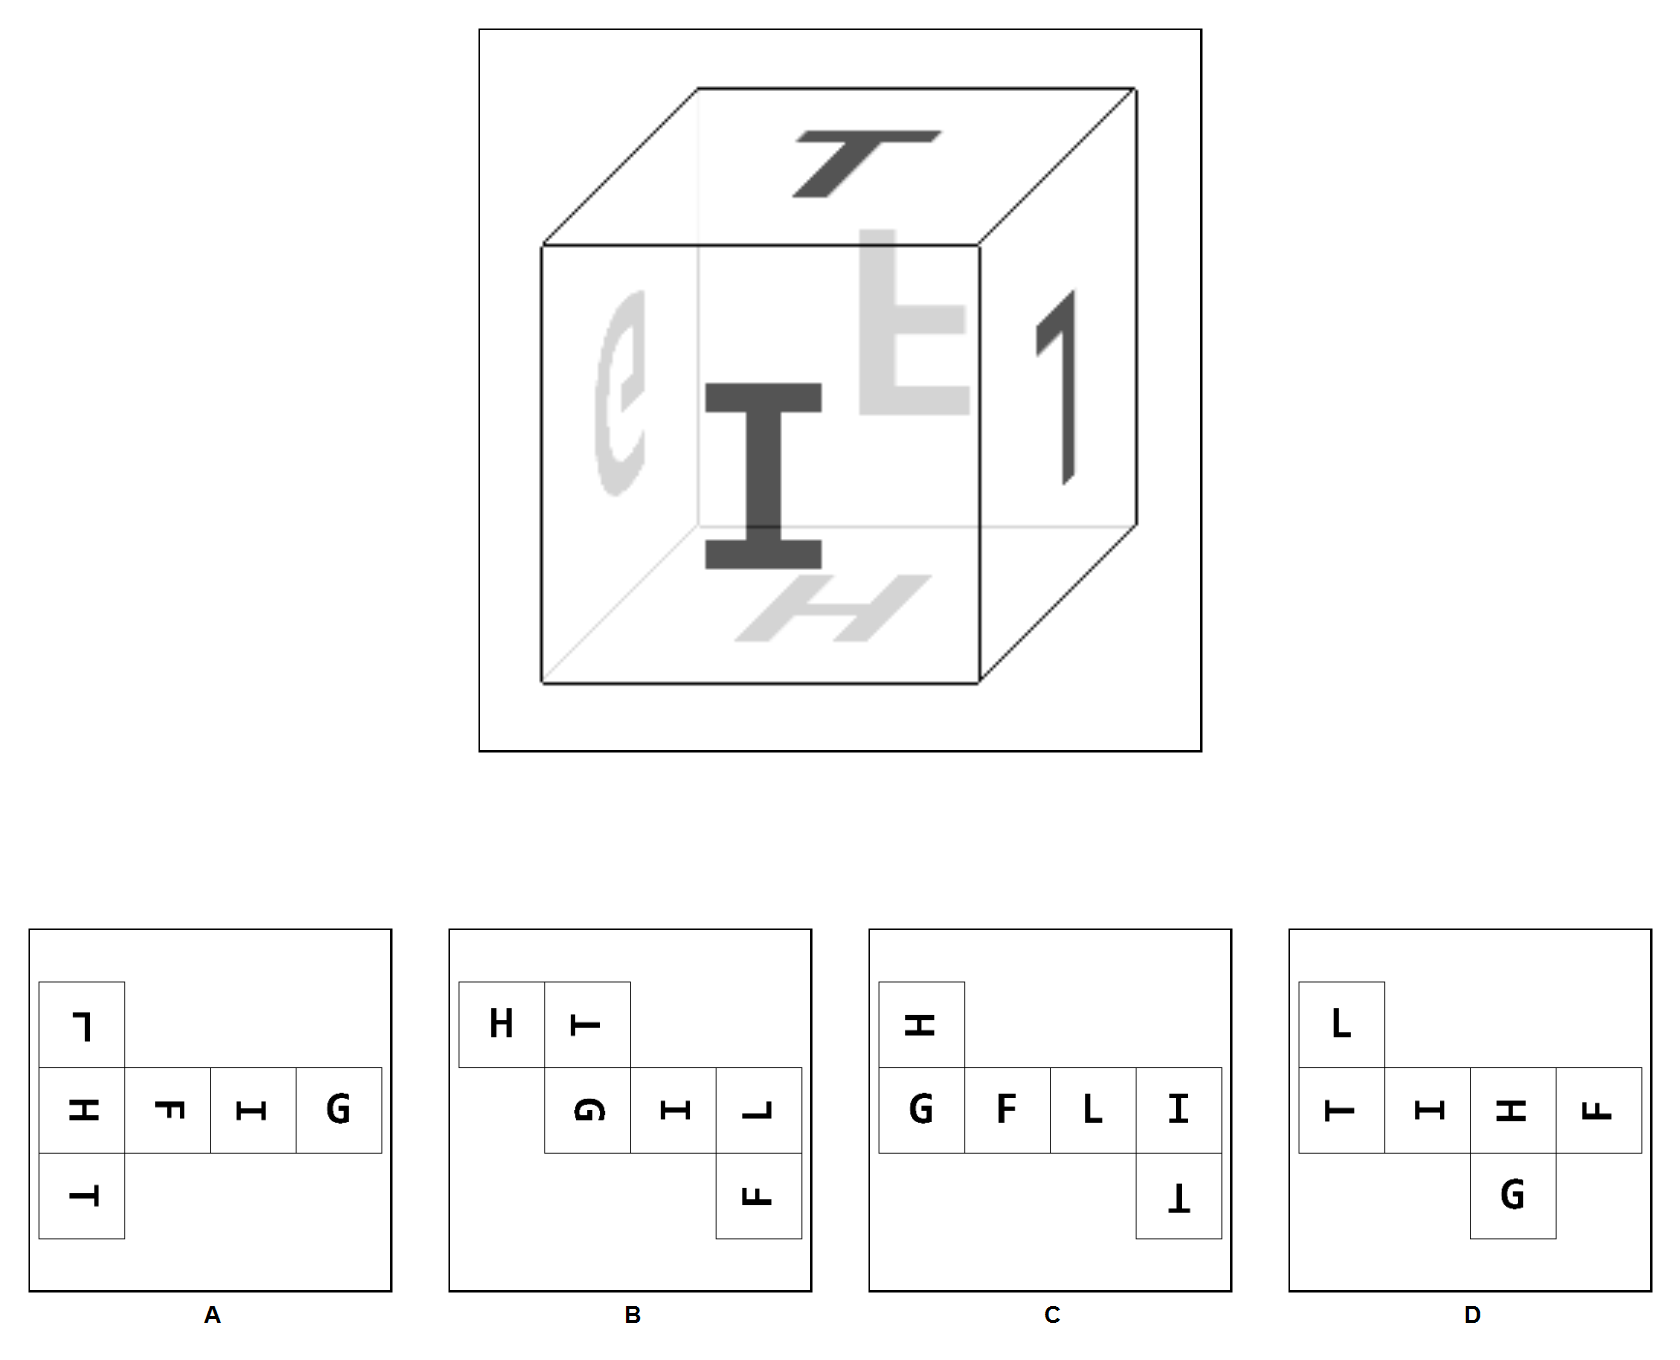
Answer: C